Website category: sports
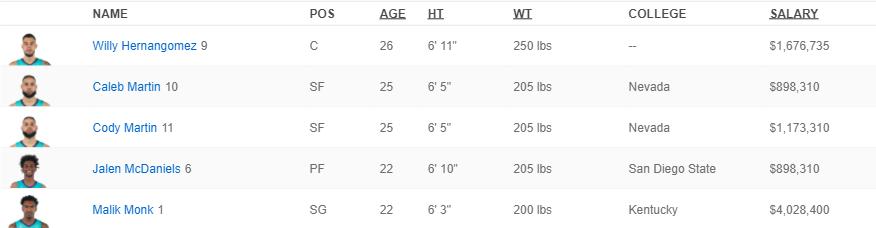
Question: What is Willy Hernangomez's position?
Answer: C

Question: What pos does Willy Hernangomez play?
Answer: C

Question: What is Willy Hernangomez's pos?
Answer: C

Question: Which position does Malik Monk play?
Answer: SG

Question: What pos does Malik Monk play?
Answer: SG

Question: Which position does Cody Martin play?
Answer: SF

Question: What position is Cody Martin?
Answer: SF

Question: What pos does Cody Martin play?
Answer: SF

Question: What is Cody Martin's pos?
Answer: SF

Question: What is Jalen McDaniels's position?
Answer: PF

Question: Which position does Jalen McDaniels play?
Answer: PF

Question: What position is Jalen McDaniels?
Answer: PF

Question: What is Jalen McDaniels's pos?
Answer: PF

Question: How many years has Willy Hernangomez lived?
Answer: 26

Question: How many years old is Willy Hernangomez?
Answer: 26

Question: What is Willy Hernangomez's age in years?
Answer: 26

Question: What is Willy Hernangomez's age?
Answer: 26

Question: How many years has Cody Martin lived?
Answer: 25

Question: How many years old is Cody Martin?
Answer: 25

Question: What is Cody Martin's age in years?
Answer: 25

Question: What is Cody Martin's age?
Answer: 25

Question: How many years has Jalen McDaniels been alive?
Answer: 22

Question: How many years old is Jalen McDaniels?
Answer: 22

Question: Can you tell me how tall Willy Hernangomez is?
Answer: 6' 11"

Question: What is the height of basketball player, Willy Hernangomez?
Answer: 6' 11"

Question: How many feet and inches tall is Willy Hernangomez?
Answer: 6' 11"

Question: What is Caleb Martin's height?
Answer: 6' 5"

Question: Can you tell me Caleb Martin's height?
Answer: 6' 5"

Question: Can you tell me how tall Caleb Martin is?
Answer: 6' 5"

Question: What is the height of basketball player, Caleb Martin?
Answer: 6' 5"

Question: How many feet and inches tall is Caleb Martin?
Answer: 6' 5"

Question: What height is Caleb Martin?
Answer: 6' 5"

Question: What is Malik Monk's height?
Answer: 6' 3"

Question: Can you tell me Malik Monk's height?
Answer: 6' 3"

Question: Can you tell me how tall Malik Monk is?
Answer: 6' 3"

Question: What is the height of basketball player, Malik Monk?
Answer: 6' 3"

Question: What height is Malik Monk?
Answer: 6' 3"

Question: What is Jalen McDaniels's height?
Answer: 6' 10"

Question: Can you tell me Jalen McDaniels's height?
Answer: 6' 10"

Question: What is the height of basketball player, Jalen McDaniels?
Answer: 6' 10"

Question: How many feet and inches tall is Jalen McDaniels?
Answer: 6' 10"

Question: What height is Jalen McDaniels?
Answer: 6' 10"

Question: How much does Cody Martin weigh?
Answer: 205 lbs

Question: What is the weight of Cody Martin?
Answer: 205 lbs

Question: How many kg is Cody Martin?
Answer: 205 lbs

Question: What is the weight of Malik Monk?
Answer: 200 lbs

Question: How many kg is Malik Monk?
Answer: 200 lbs

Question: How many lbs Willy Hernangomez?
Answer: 250 lbs

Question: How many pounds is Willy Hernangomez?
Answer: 250 lbs

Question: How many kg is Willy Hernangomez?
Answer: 250 lbs

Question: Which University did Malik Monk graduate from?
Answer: Kentucky

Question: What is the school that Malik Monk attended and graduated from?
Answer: Kentucky

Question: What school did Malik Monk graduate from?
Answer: Kentucky

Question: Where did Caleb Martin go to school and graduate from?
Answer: Nevada

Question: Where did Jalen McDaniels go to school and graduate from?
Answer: San Diego State

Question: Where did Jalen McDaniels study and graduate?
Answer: San Diego State

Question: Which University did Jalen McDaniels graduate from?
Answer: San Diego State

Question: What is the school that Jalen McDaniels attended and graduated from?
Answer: San Diego State

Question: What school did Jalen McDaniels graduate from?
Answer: San Diego State

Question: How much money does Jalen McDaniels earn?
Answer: $898,310

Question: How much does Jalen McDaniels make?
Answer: $898,310

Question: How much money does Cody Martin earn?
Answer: $1,173,310

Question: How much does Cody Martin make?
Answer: $1,173,310

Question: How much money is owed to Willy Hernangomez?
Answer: $1,676,735